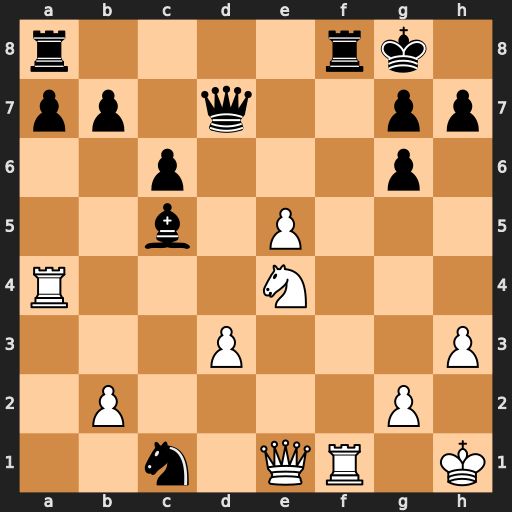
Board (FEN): r4rk1/pp1q2pp/2p3p1/2b1P3/R3N3/3P3P/1P4P1/2n1QR1K
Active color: w
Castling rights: -
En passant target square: -
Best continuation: Nxc5 Qd5 Rxf8+ Rxf8 Qxc1